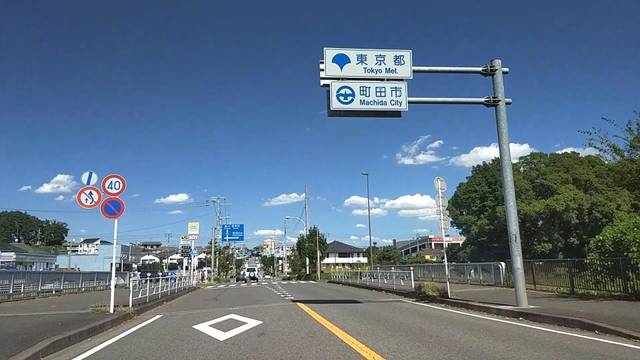
Region: Japan
Coordinates: 35.576, 139.408